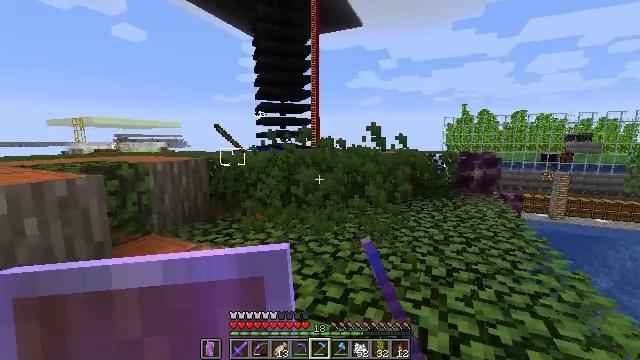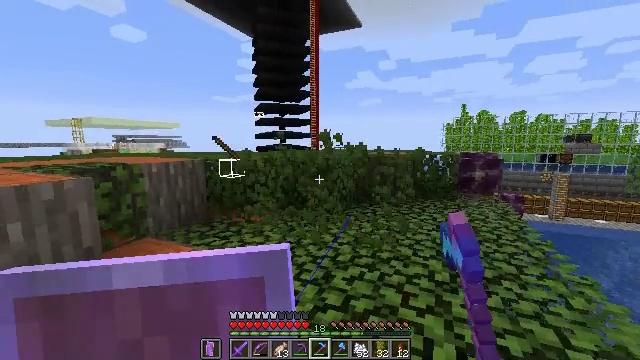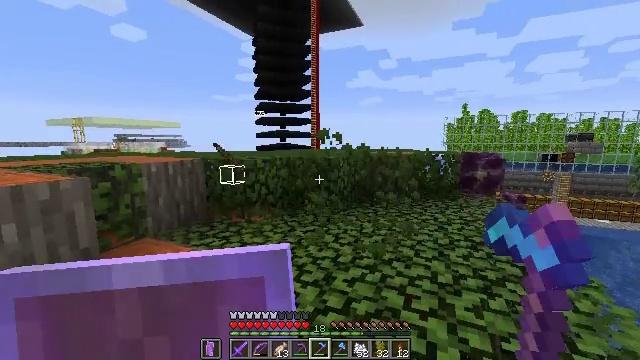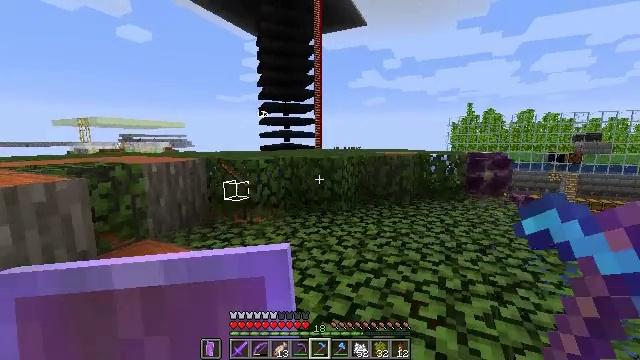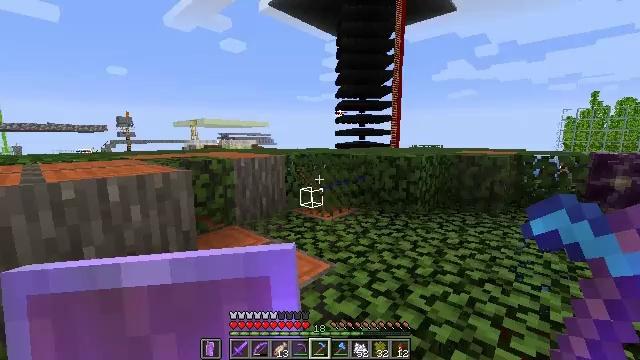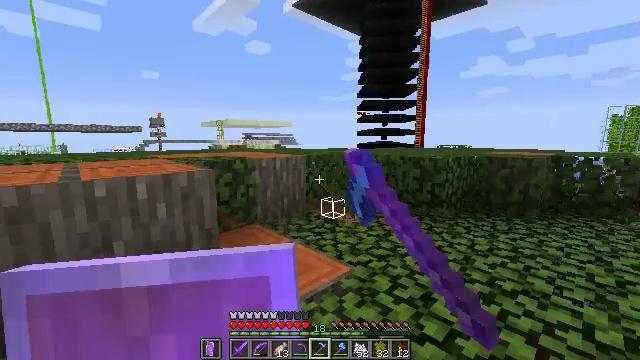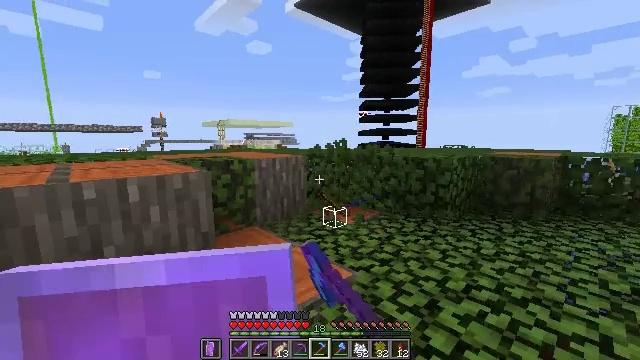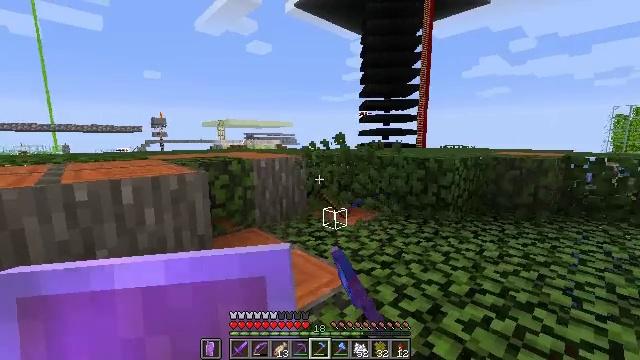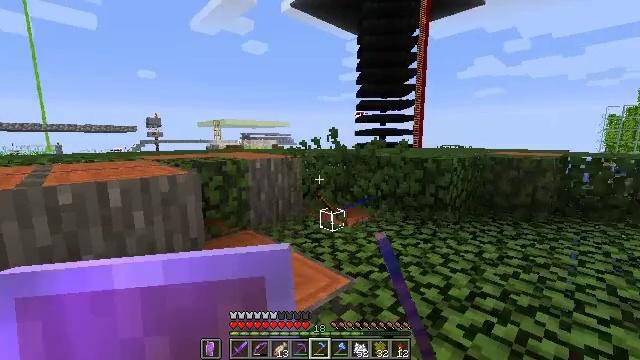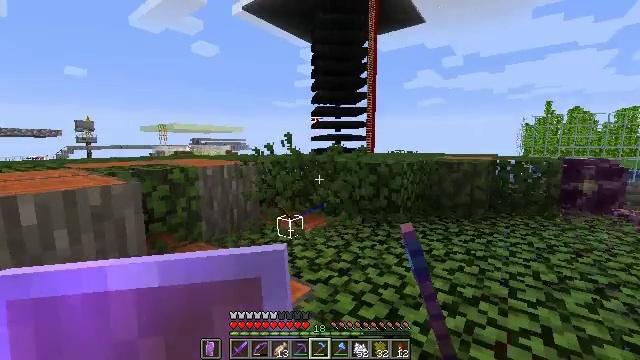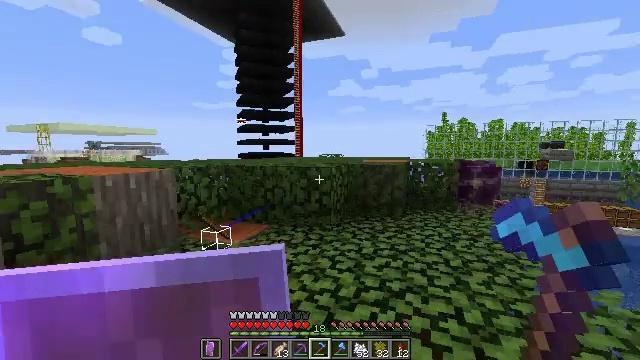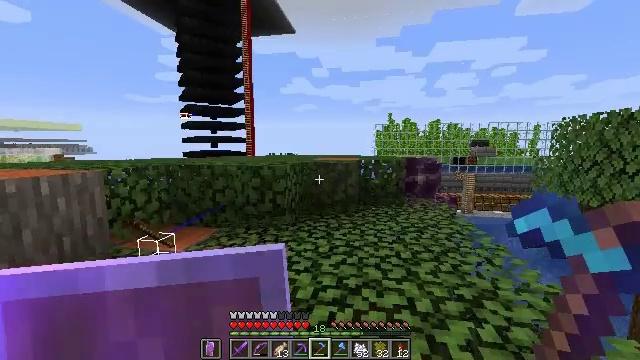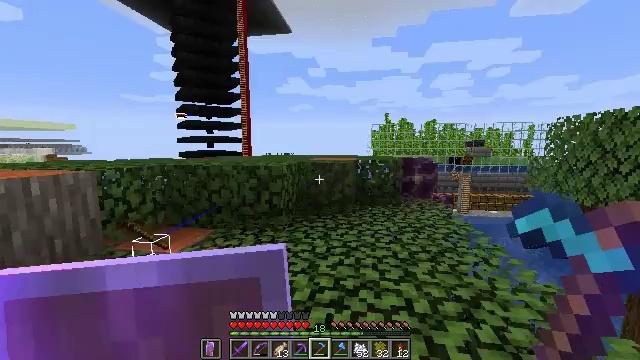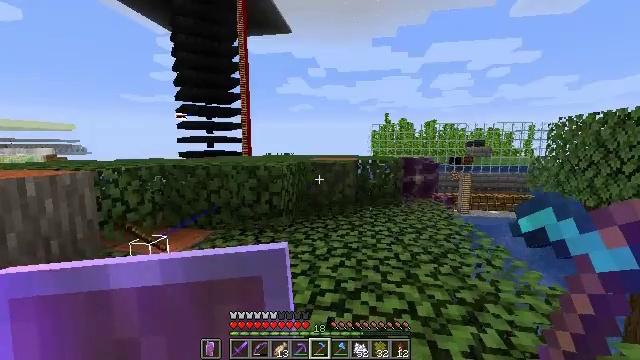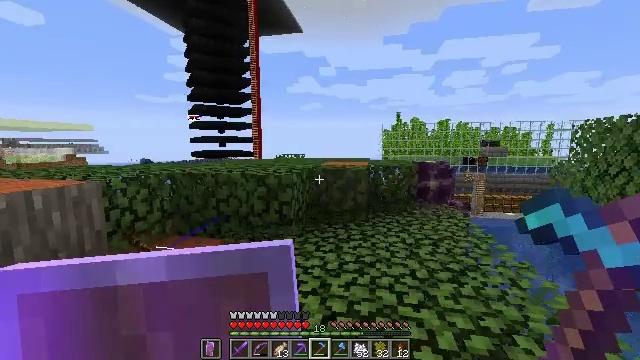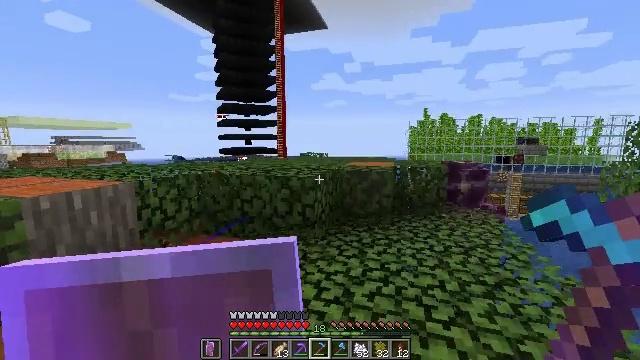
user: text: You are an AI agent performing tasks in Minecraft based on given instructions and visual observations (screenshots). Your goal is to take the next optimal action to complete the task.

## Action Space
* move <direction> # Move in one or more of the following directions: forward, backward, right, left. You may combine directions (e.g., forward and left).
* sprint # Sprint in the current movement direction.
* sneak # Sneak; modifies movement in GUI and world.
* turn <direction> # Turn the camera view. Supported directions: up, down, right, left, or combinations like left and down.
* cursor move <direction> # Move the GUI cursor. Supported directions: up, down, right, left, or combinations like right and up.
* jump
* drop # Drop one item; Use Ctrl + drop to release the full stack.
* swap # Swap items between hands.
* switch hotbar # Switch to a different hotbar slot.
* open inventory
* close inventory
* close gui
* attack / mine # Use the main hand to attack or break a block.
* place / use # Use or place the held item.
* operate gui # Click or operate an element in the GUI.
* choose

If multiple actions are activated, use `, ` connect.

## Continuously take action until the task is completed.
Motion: motion action
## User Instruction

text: Gather acacia leaves by breaking them.
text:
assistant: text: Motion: move forward, sneak, attack / mine
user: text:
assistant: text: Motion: move forward, sneak, attack / mine
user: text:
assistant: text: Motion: move forward, sneak, attack / mine
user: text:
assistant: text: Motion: move forward, sneak, turn left, attack / mine
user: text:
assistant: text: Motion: move forward, sneak, turn left, attack / mine
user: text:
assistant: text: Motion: move forward, sneak, attack / mine
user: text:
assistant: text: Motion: move forward, sneak, attack / mine
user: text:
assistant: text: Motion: move forward, sneak, attack / mine
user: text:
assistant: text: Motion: move forward, sneak, turn right and up, attack / mine
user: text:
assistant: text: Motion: move forward, sneak, turn right
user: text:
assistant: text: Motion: move forward, sneak, turn right
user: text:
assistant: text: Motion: move forward, sneak
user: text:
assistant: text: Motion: move forward
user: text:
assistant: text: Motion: move forward, turn left
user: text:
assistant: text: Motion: move forward, turn left
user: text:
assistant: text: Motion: move forward, turn left
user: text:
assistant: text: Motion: move forward, turn left
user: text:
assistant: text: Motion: move forward
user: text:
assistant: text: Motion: no_op
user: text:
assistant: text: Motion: no_op
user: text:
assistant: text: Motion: move forward, turn left
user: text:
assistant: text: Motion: move forward, turn left
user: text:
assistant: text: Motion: move forward, turn left
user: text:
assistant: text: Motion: turn left
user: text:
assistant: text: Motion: turn left
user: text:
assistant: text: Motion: turn left
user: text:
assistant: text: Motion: attack / mine
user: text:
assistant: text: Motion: attack / mine
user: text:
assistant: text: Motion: attack / mine
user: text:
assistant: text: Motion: attack / mine